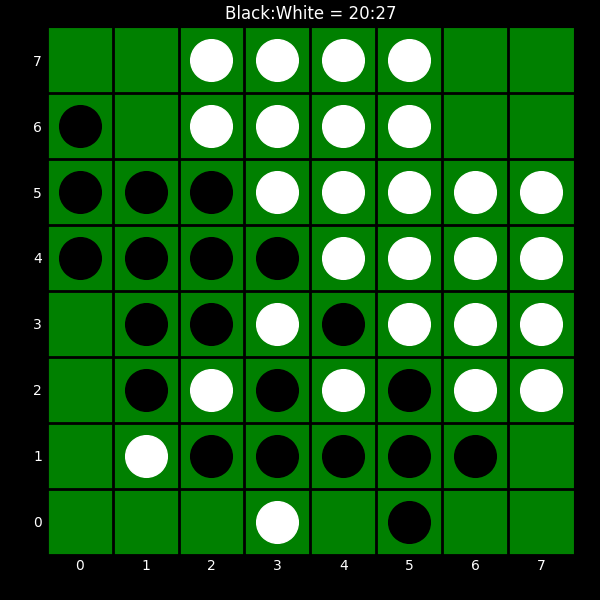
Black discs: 20
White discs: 27